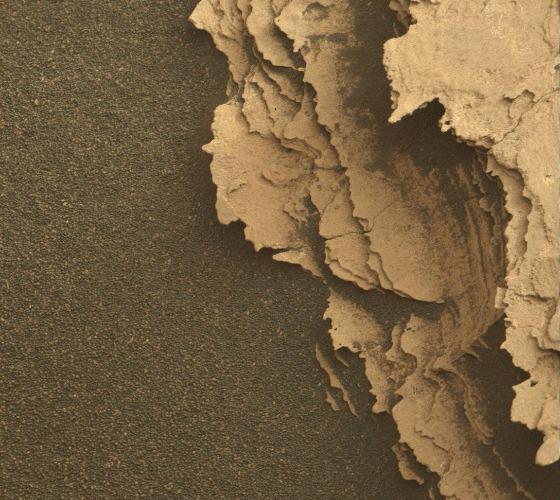
Terrain classes present: Bedrock, Gravel / Sand / Soil